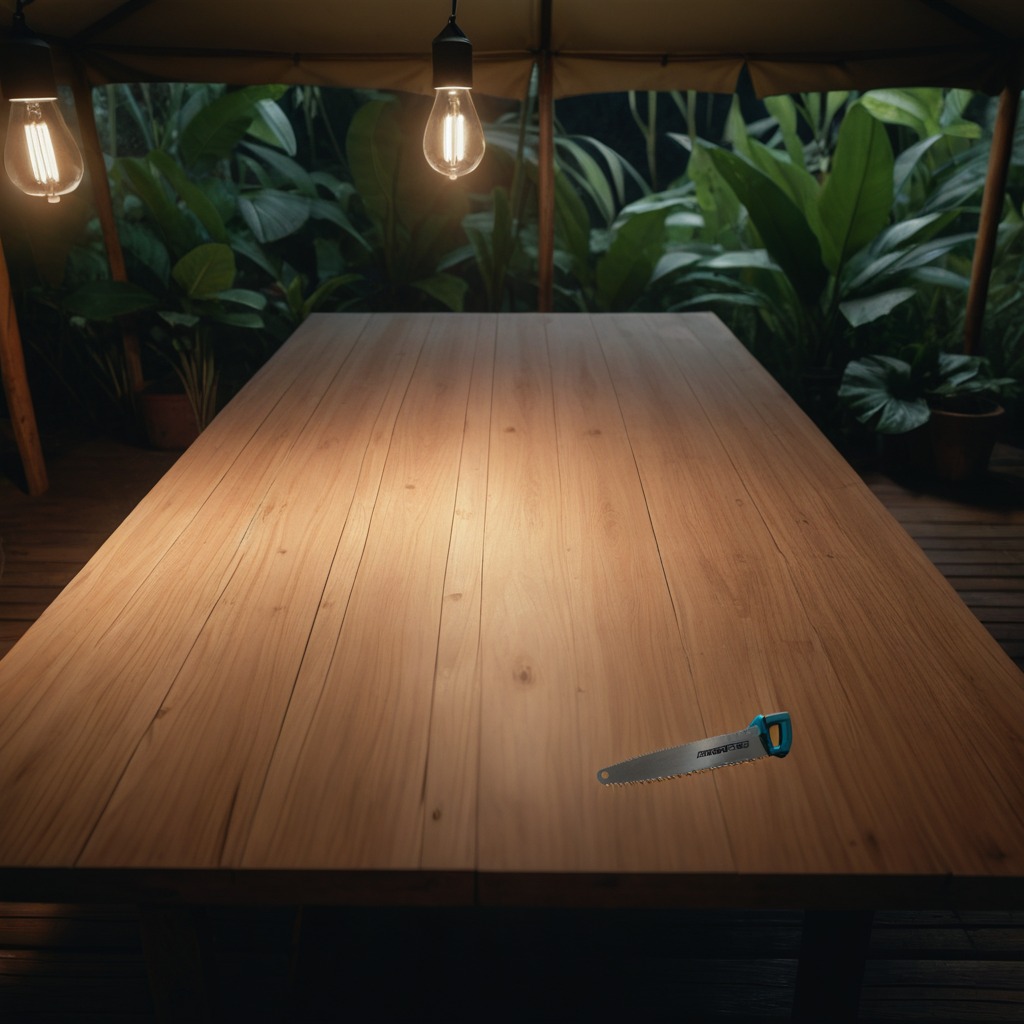
A metal saw is lying on a wooden table inside a jungle field workshop tent at night.